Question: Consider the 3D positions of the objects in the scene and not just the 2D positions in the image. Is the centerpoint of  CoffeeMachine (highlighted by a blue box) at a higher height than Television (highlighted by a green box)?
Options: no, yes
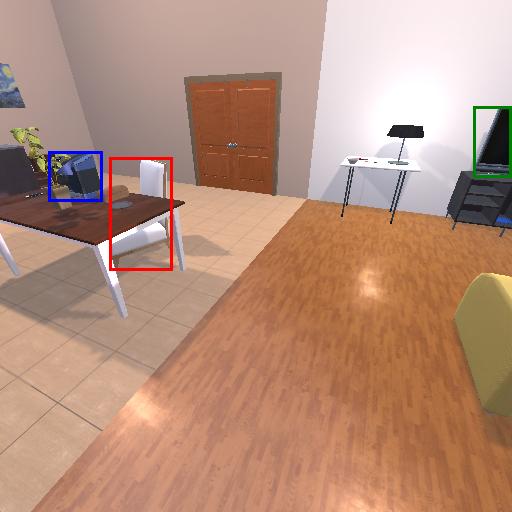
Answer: no